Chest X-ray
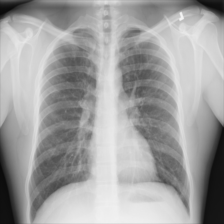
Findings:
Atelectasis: negative
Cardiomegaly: negative
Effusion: negative
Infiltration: negative
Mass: negative
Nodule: negative
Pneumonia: negative
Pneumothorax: negative
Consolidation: negative
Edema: negative
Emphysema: negative
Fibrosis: negative
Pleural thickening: negative
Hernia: negative